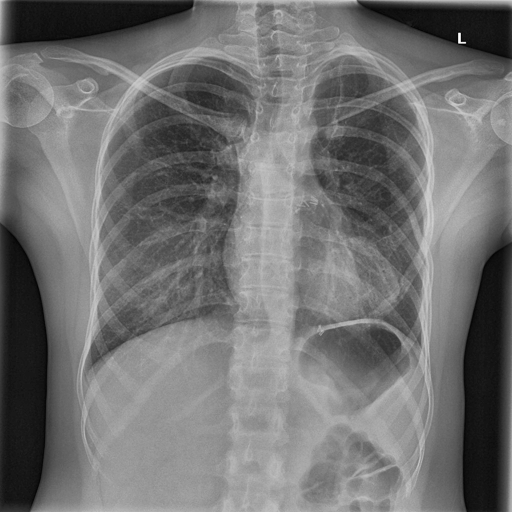
Finding: NORMAL